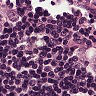
Metastatic tissue present: yes